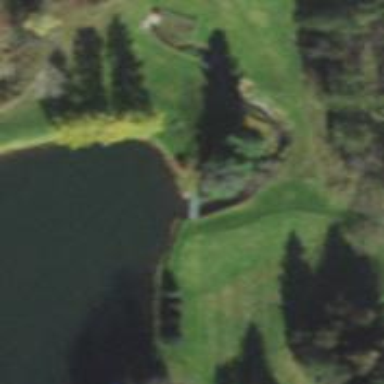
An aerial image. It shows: Golf hole.